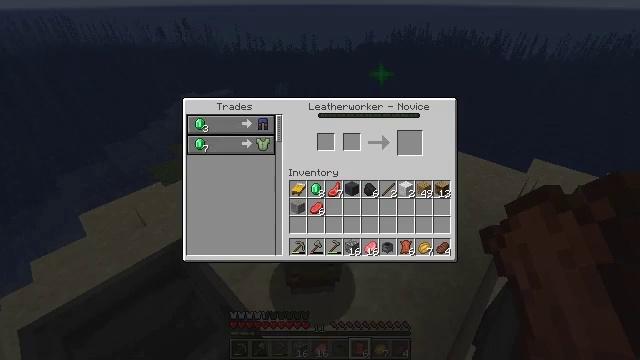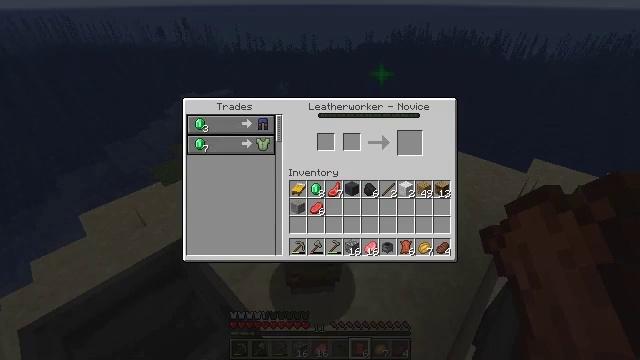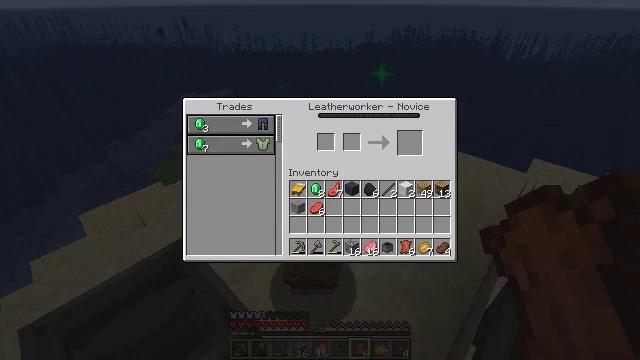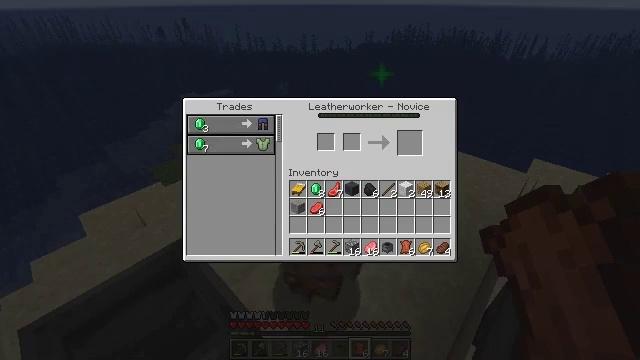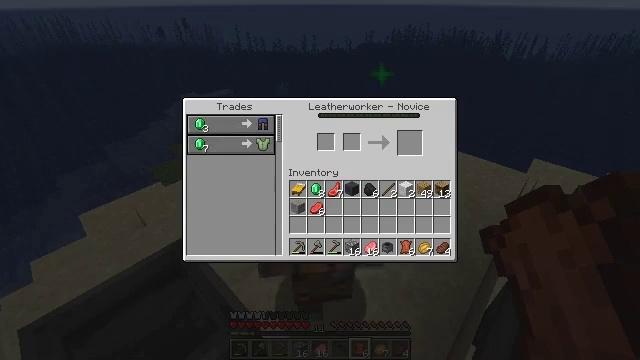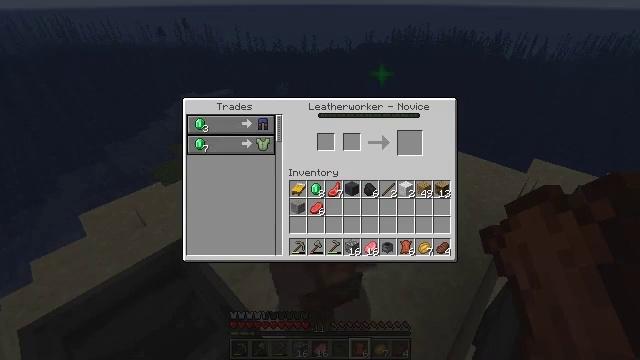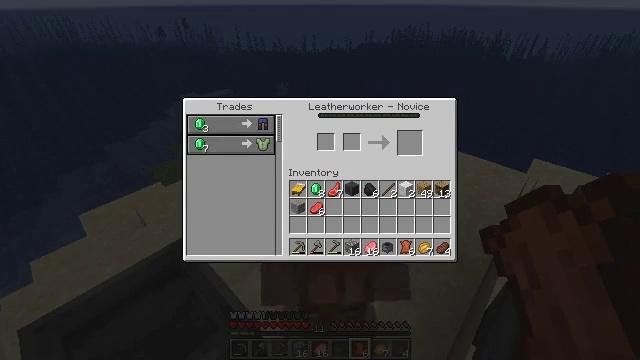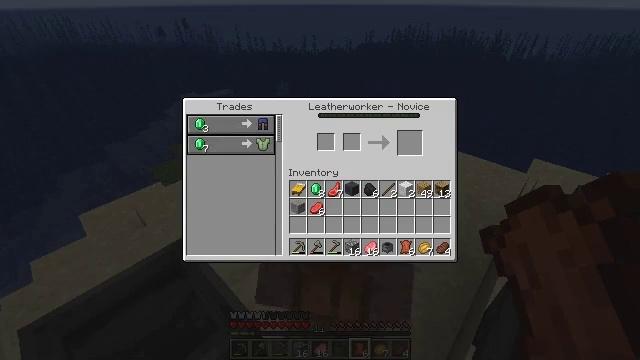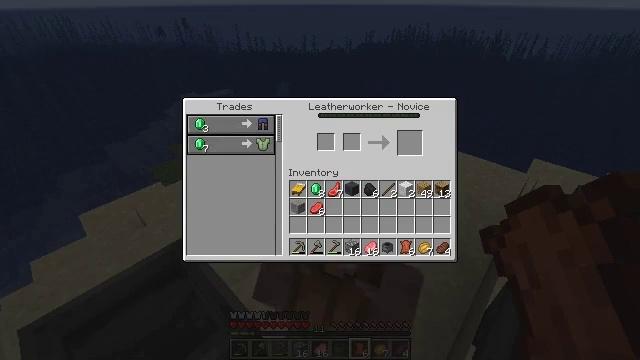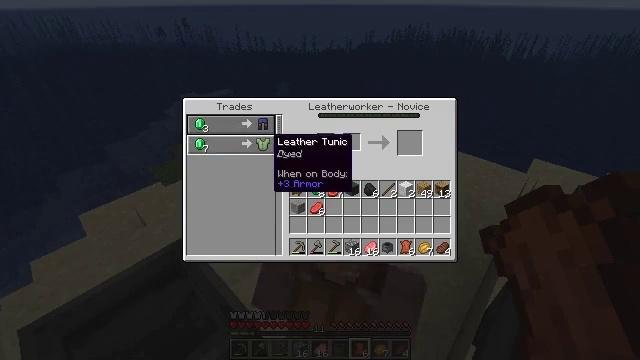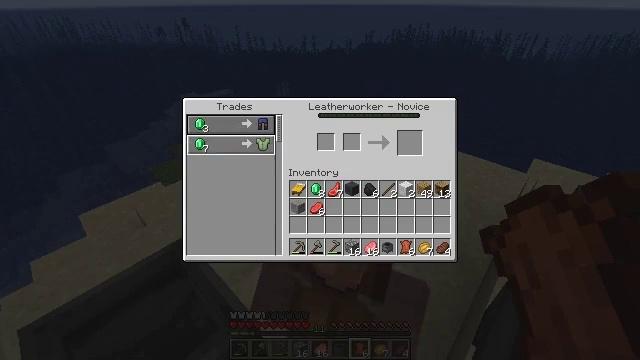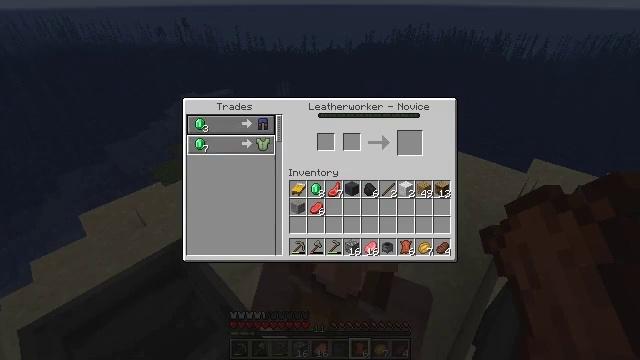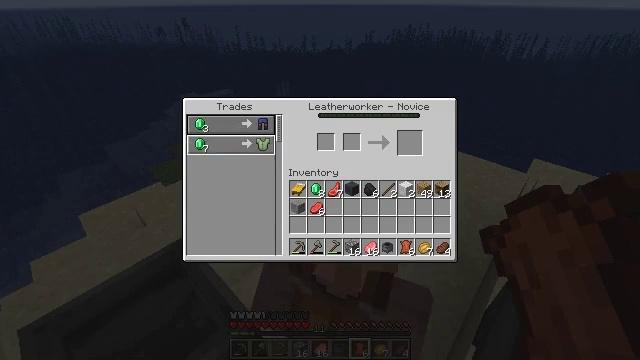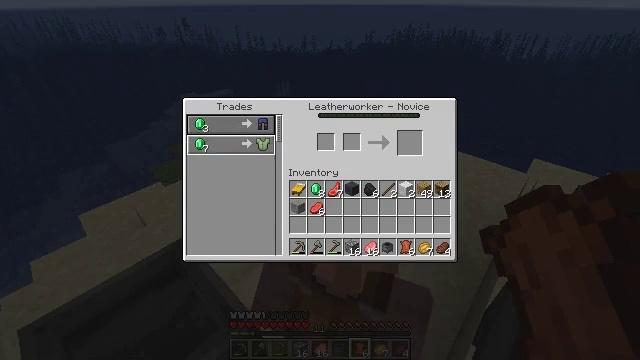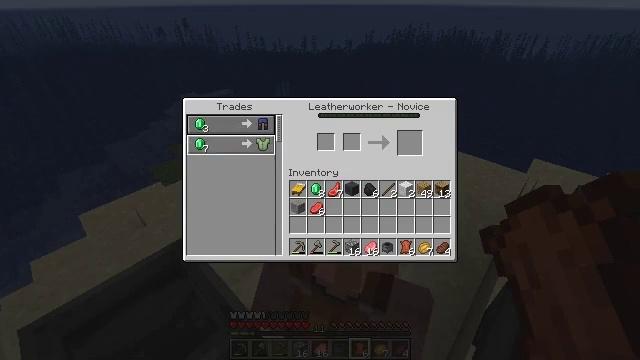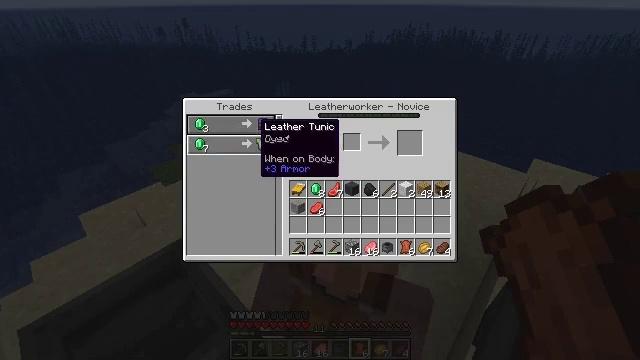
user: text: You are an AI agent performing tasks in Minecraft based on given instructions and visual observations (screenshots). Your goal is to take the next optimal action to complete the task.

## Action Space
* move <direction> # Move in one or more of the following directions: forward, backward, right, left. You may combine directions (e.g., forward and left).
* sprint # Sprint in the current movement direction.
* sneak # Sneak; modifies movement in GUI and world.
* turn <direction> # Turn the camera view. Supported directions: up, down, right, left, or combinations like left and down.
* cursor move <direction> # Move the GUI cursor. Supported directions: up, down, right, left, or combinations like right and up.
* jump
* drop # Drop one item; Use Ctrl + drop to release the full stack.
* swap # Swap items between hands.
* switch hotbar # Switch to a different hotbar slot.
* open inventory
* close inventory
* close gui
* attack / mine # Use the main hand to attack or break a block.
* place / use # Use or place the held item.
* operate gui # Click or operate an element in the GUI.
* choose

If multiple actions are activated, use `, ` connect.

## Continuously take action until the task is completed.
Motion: motion action
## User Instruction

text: Remove the cauldron from its current position.
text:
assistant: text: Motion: cursor move left and up
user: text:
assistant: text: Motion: no_op
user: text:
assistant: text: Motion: no_op
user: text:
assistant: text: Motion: no_op
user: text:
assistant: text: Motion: no_op
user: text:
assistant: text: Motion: no_op
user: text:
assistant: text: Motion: no_op
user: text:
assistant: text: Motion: cursor move left
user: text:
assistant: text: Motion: cursor move left
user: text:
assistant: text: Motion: cursor move left
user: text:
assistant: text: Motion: no_op
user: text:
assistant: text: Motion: no_op
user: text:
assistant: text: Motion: no_op
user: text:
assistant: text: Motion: no_op
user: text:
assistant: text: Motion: no_op
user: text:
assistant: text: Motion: no_op
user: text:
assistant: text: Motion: no_op
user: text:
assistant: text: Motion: no_op
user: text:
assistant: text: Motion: no_op
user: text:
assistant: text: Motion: no_op
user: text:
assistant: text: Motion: no_op
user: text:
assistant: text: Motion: no_op
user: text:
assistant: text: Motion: no_op
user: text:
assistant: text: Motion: close gui
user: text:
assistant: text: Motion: turn right
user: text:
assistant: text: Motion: no_op
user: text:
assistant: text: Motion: turn right
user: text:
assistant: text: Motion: turn right
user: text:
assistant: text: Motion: turn right
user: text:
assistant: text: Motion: turn right and up